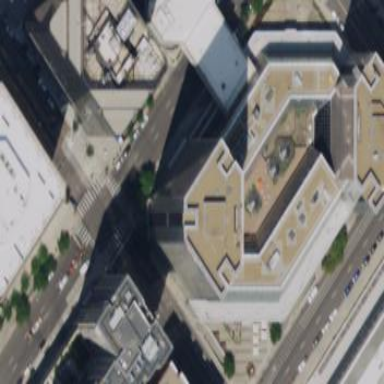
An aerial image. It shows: Building with brown roof. The brown color adds warm touch to the structure.